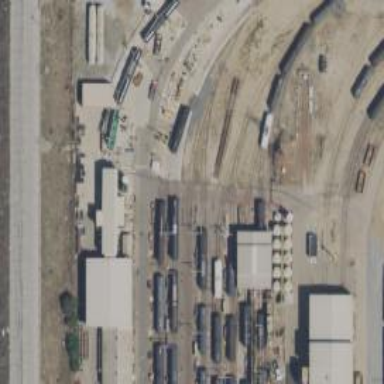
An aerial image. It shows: Railway yard used for servicing trains.